Field crop: maize
Growth stage: 2
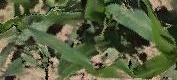
Species: maize